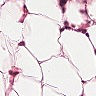
Metastatic tissue present: no